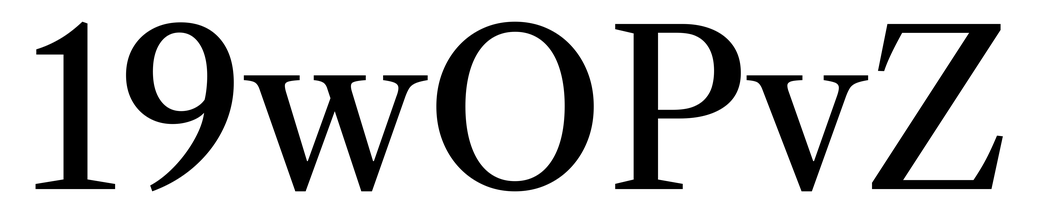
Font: LibreCaslonText_Regular